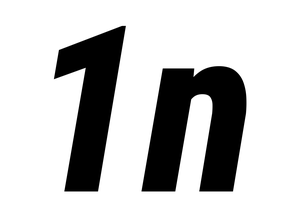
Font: Roboto-Italic_Condensed_ExtraBold_Italic